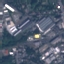
Land use / land cover: Industrial